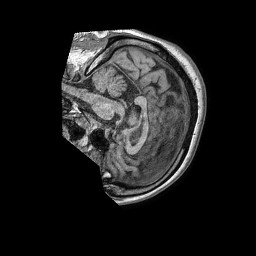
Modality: T1w
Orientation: sagittal
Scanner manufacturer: philips
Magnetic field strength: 1.5 T
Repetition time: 0.007791 s
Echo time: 0.003563 s